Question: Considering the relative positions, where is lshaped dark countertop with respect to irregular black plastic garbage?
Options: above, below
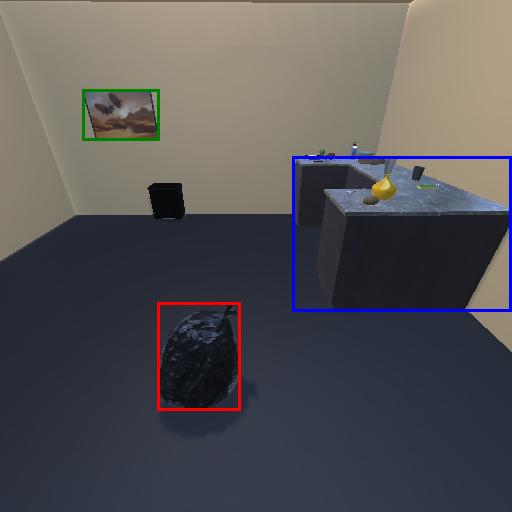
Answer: above